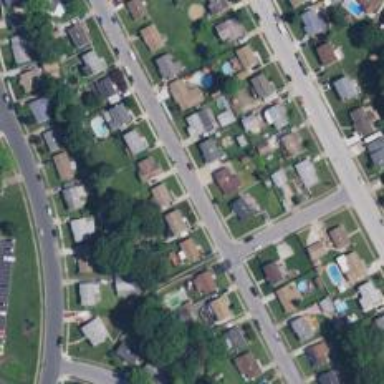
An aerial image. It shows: Neighborhood.